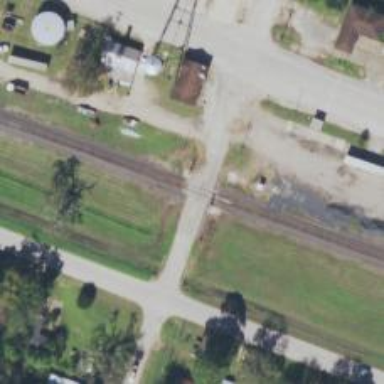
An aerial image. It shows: Level crossing along the railway.